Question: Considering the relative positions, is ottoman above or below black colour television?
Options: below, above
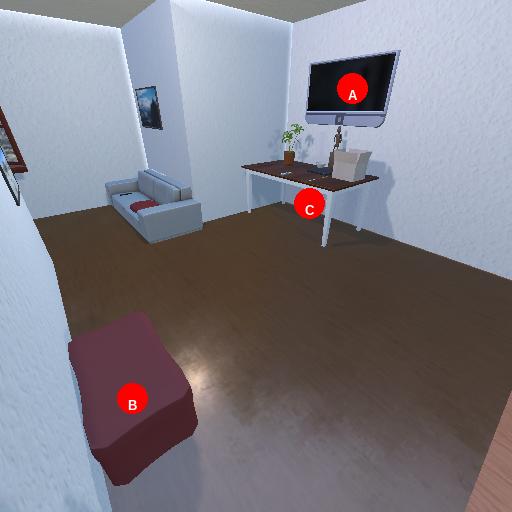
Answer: below